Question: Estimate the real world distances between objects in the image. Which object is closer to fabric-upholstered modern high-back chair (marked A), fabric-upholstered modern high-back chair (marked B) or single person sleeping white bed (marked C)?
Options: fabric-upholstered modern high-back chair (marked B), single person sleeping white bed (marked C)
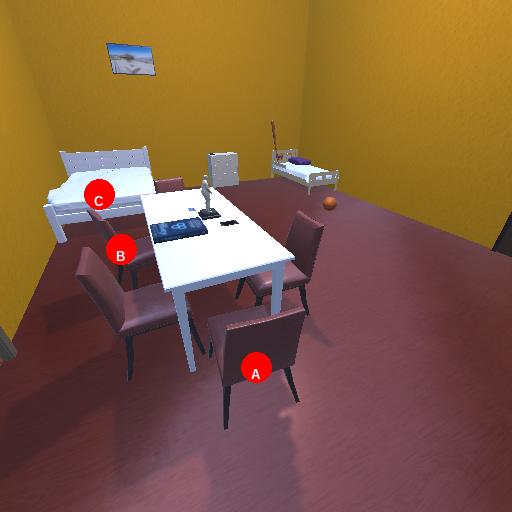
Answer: fabric-upholstered modern high-back chair (marked B)